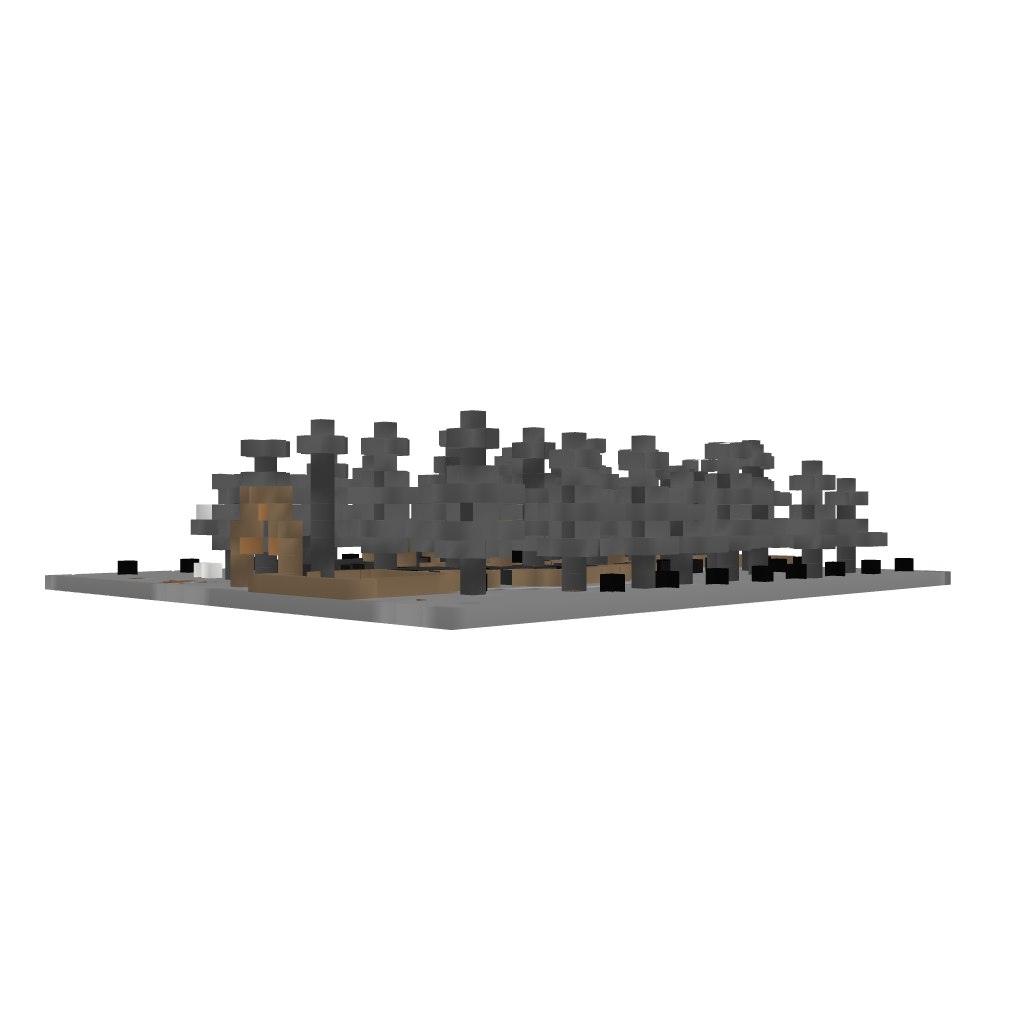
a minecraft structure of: Pathway Garden